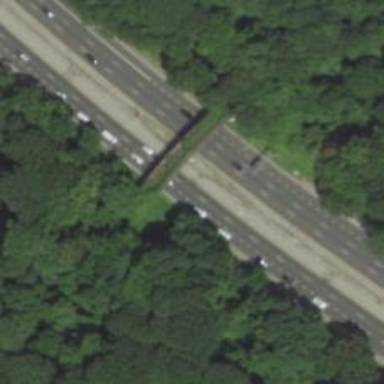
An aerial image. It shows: Motorway junction.